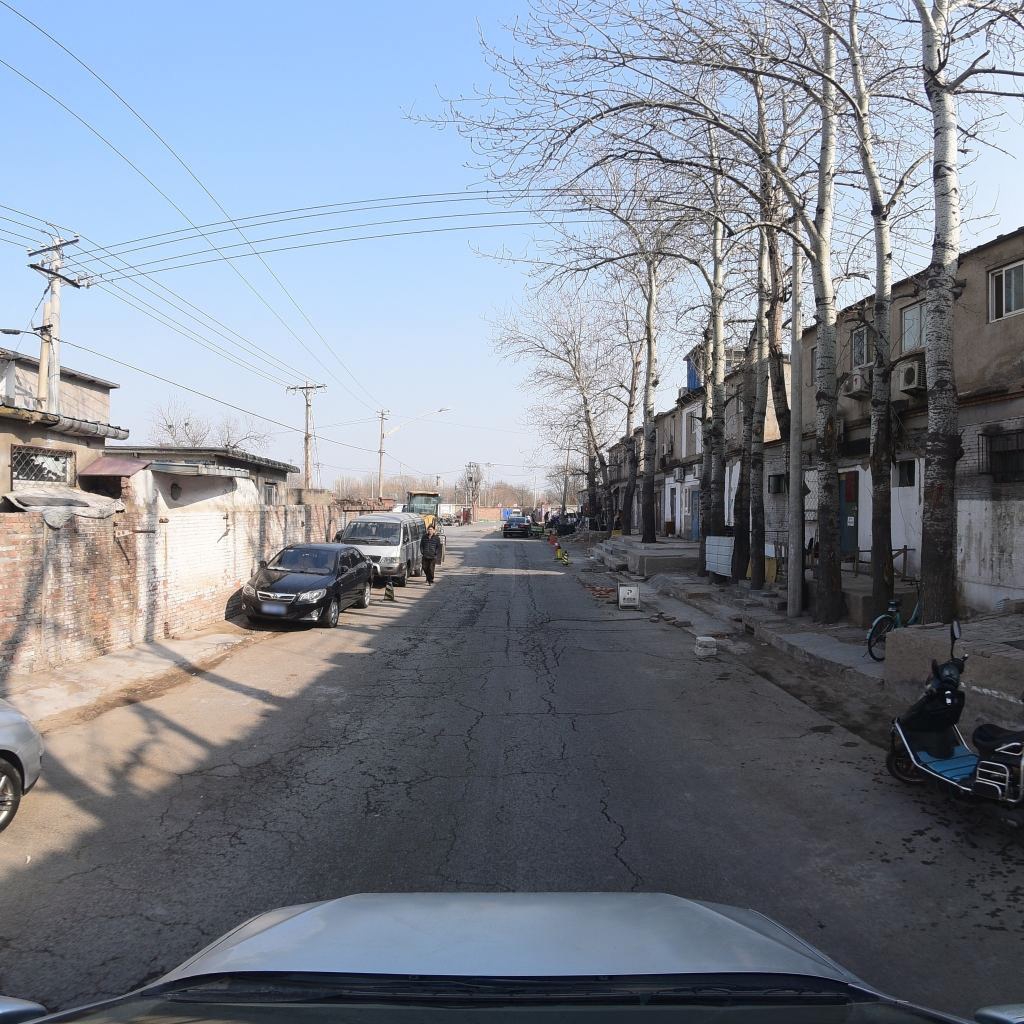
Region: Fengtai
Road damage annotations: alligator crack